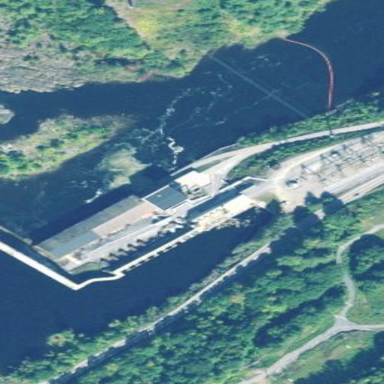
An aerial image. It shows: Power plant.